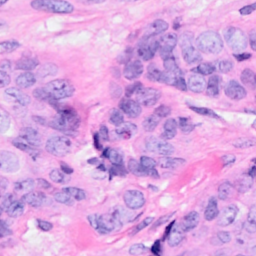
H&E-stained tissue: Breast